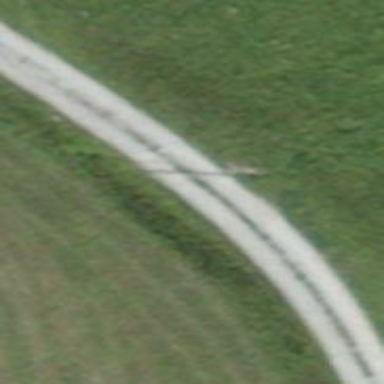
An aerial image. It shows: Paved track with Grade 1 surface.